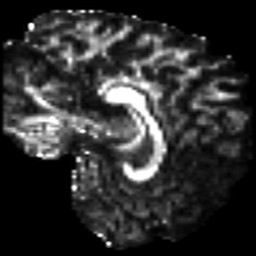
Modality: FA
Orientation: sagittal
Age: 25
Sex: female
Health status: ill
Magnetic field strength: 3 T
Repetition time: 8.4 s
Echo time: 0.0926 s